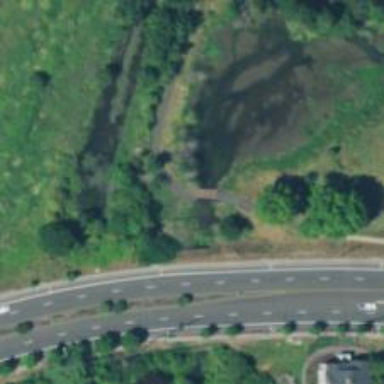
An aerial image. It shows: Path on bridge.